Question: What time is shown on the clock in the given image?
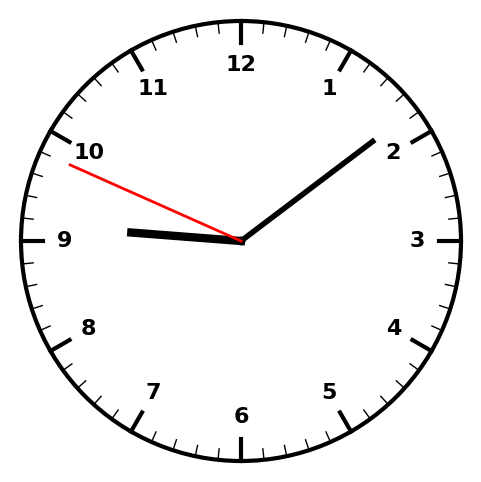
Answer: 09:08:49